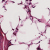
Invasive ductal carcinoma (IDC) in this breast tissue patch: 0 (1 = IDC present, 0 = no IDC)